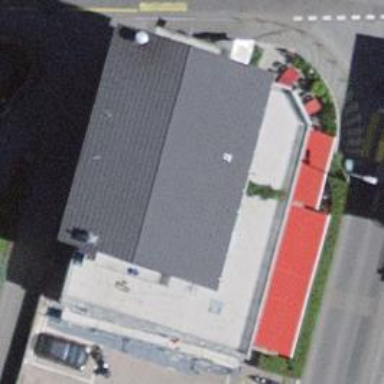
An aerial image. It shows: Restaurant.